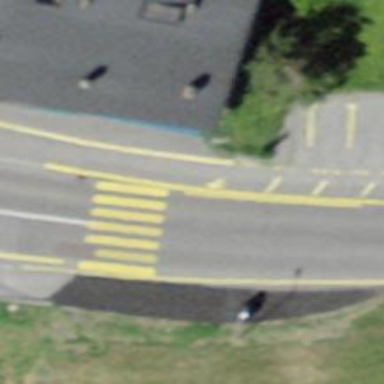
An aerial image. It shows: Marked road crossing.